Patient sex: M
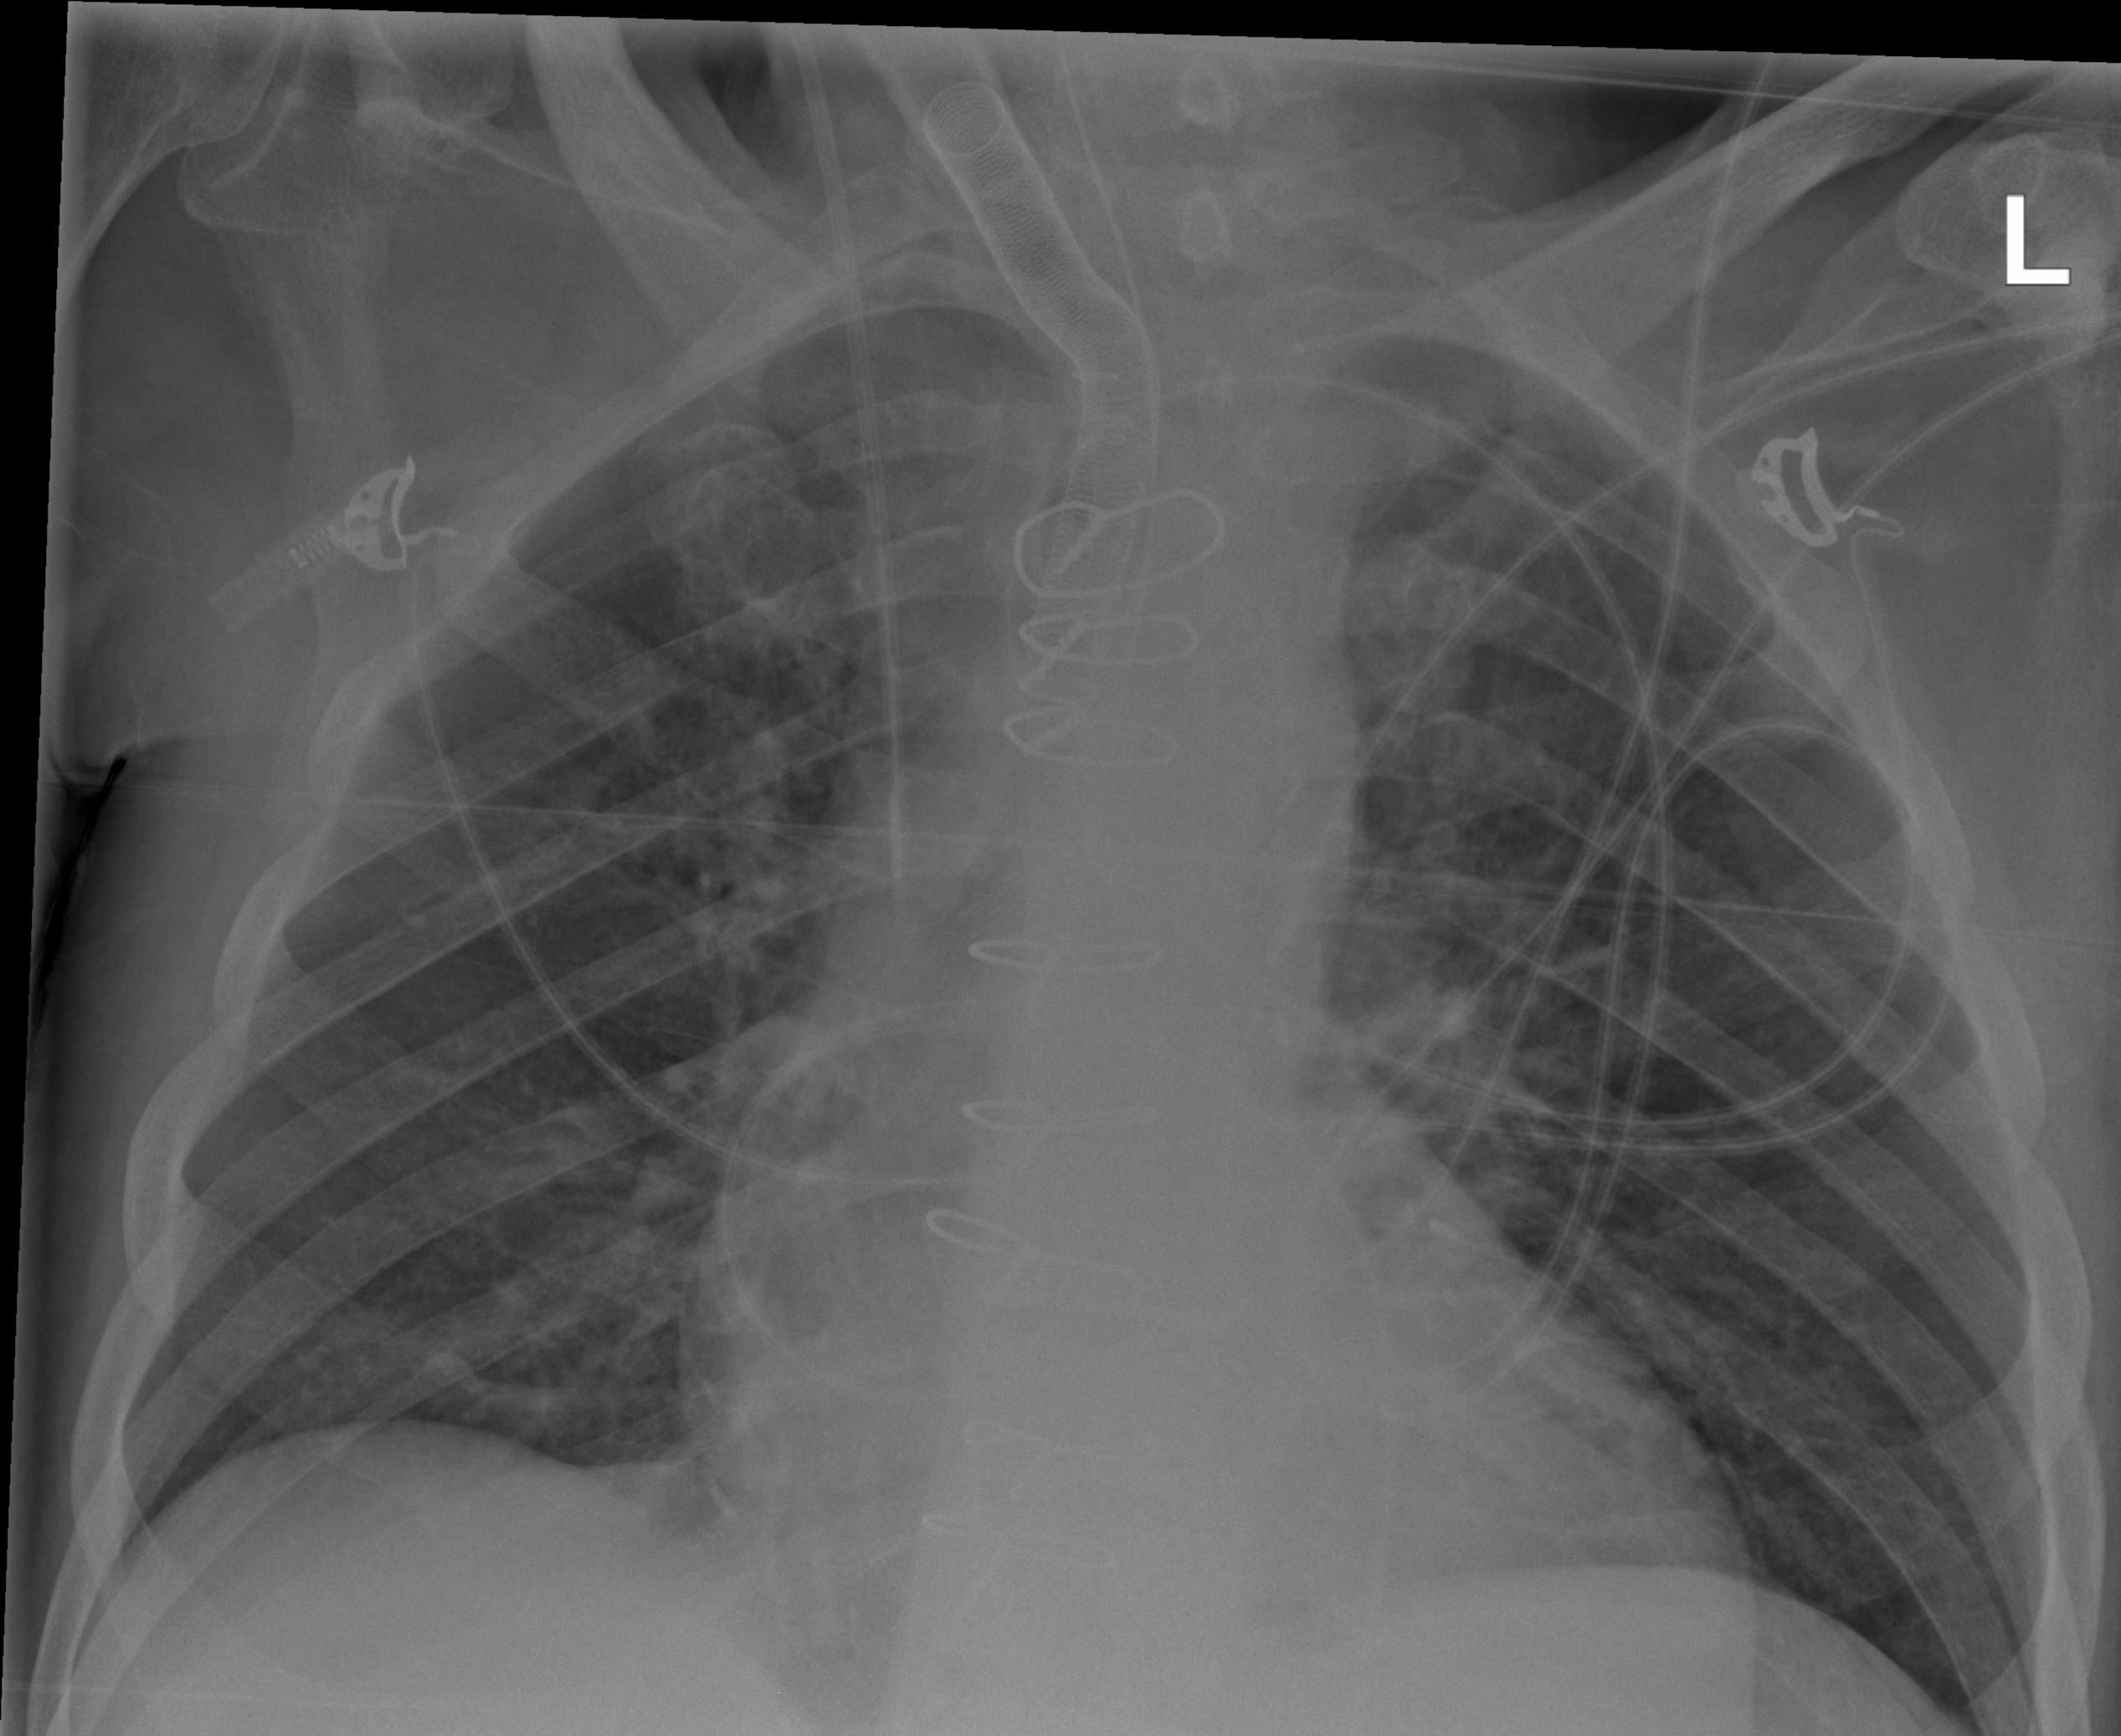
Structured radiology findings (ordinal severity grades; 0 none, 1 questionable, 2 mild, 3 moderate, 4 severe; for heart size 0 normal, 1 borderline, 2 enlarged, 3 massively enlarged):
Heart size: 2
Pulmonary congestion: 0
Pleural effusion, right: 0
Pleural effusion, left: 0
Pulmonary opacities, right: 0
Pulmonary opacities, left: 0
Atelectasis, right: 2
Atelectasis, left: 0